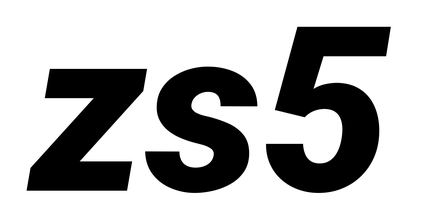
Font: Roboto-Italic_Black_Italic